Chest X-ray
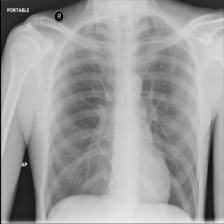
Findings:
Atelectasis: negative
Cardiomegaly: negative
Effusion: negative
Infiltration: negative
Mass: negative
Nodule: negative
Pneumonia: negative
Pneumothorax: negative
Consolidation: negative
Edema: negative
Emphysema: negative
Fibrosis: negative
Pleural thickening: negative
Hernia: negative